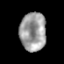
Tissue: prostate
Cell type: T cells
Senescence score: 0.358
Nuclear area (px): 988
Mean DAPI intensity: 157.687